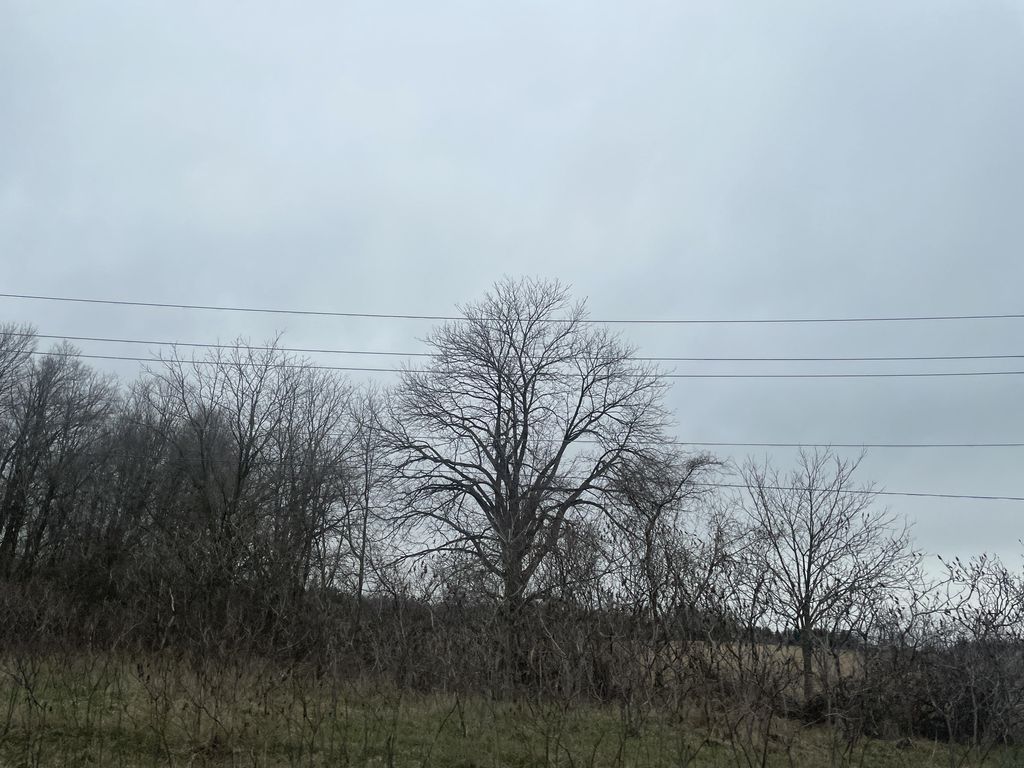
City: kitchener-waterloo